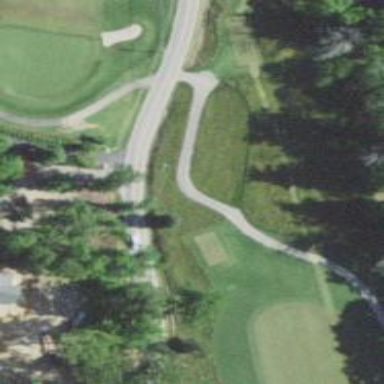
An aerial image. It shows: Area of rough grass used for golf.